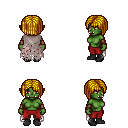
a pixel art fantasy rpg character, female body template, orc, green skin, gray tattered cape, red pants, blonde pageboy hairstyle, cloth bracers, black shoes, four views (front, back, left, right), 2x2 character sprite sheet, small pixel art, hard edges, no anti-aliasing